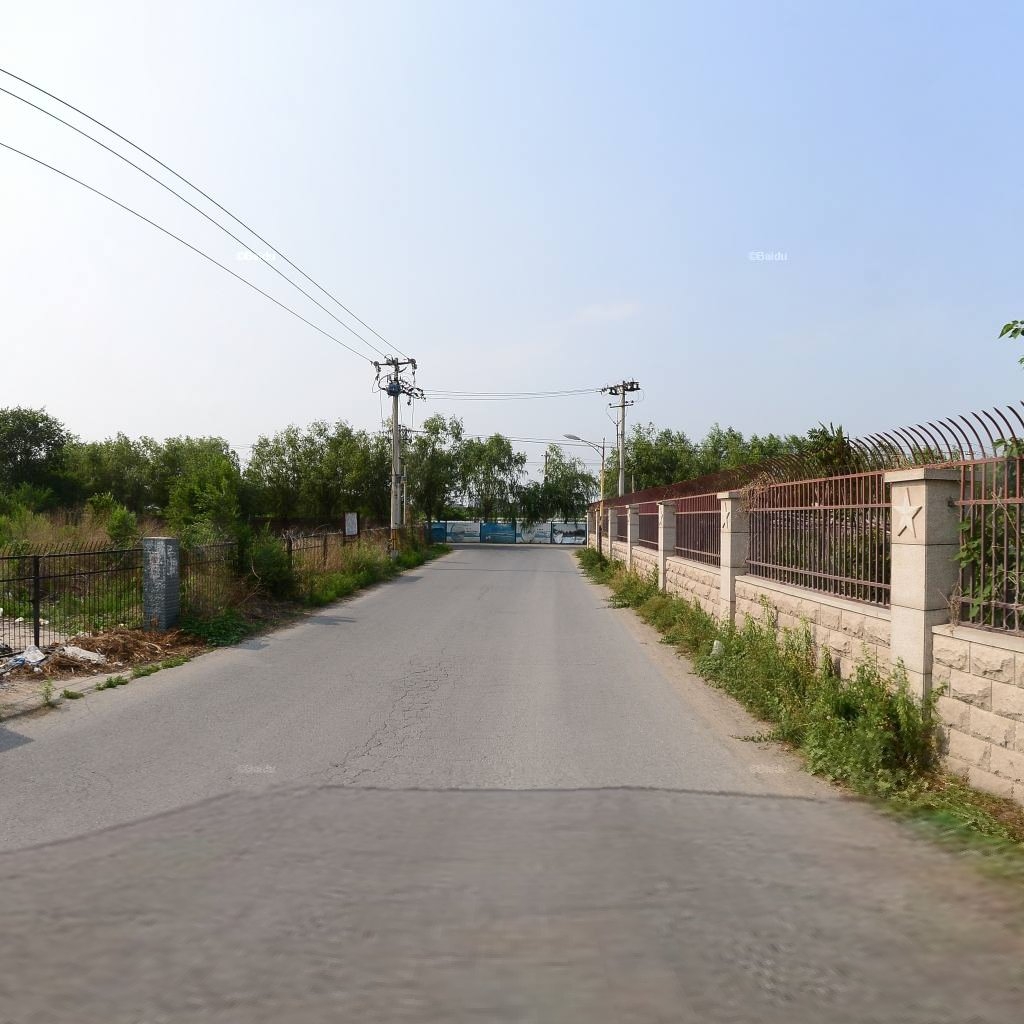
Region: Haidian
Road damage annotations: alligator crack